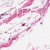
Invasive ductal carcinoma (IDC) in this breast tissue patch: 0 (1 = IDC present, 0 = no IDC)